Interaction volume radius: 5 \u00c5
Interaction volume height: 15 \u00c5
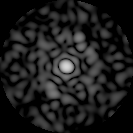
Disorder parameter: 0.8275